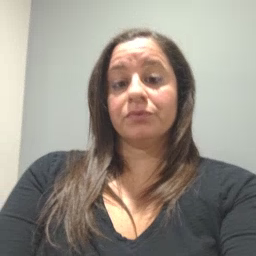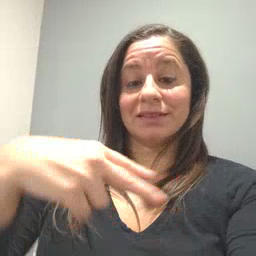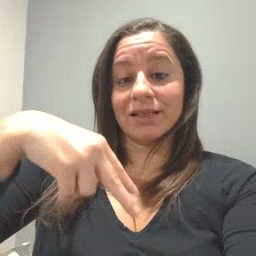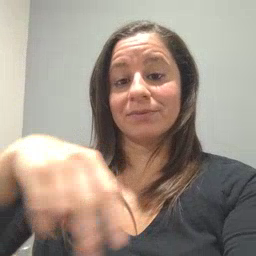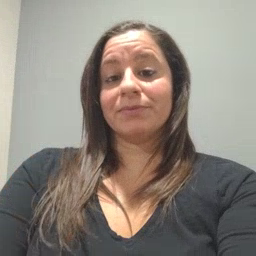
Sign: dance